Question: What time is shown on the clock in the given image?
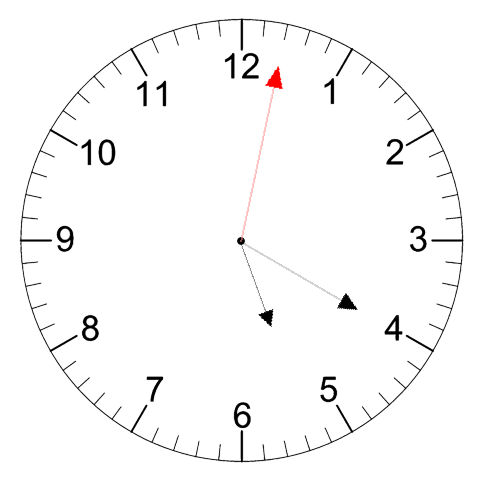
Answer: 05:20:02